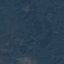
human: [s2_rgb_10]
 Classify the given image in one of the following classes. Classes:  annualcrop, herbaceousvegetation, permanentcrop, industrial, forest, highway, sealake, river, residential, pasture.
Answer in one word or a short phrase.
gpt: Forest